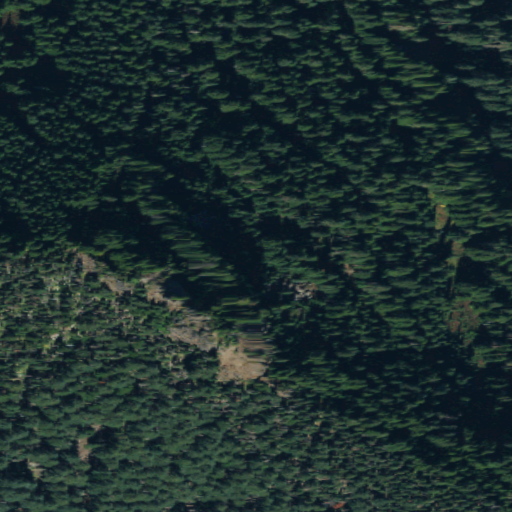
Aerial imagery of mountain in Washington named Chenuis Mountain containing only evergreen forest